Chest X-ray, PA view. Patient: 24 years old, sex M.
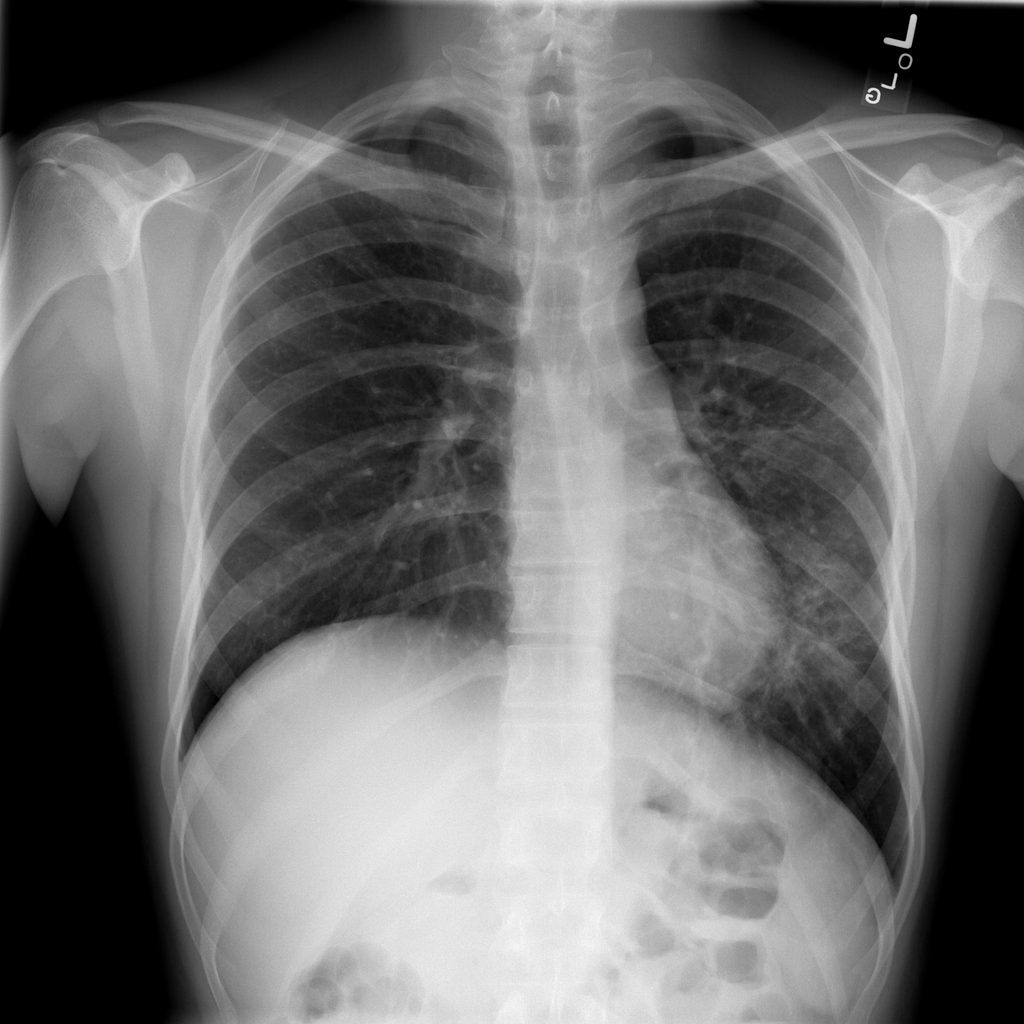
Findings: Infiltration